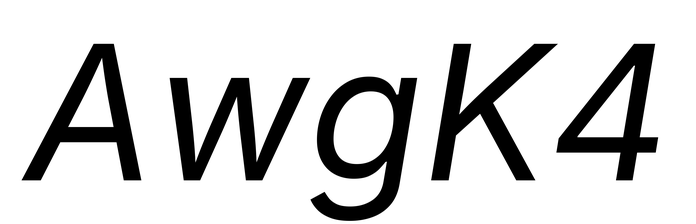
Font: Inter-Italic_Italic